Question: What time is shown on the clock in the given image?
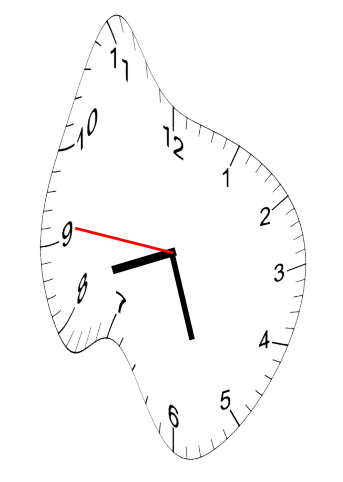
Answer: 08:26:46